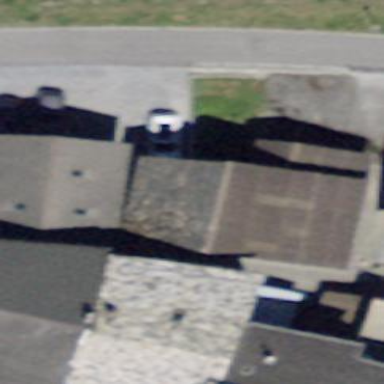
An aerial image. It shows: Terrace building.